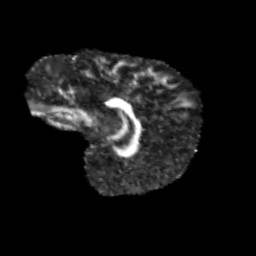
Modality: FA
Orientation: sagittal
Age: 11
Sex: male
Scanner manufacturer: siemens
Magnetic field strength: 3 T
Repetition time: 3.8 s
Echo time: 0.07 s